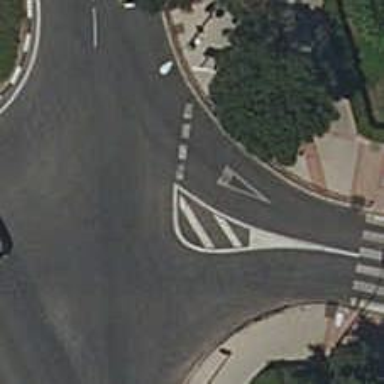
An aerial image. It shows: Road with "give way" sign.